Question: I am facing an issue, Currently i am using xcode 5.0, when i am importing clasess from prefix.pch then it dose not give suggestions on appdelegate.h file. But it gives suggestion on other view controller's. I have googled about it and find if we define macros in prefix.pch then this problem occurred. Still after removing the macros it did not give suggestion on appdelegate.
Suggestios means if i try to write
'''
@property(strong,nonatomic) UINavigationController *navControler;
'''
After writing '@property(strong,nonatomic) UINav' xcode did not give suggestion. But if I remove all the import statement and macros from prefix.pch file then xcode give suggestions on appdelegate.

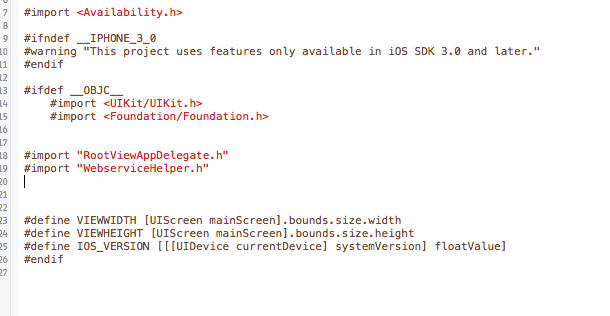
Answer: From my point of view, rather than finding a workaround, I want to put some light on the actual problem.
So when you want to add something in .pch (pre compiled headers), it means you want to use the content of files before your program is actually being compiled & build. In simple words the headers included in pch acts as a stub code, a base code or may be a code that is meant for using as it is intact.
So if you have already included 'appDelegate.h' file in .pch & writing some code in 'appDelegate.h' file, then the compiler is trying to use 'appDelegate.h' from .pch as a pre-compiled information. And may be it is resulting in a indefinite sate of Xcode background processing, which is not allowing to show the drop down helps in the file which is already pre-compiled.
To me it looks like 'app delegate.h' in .pch is not the right place. Where ever you want in your program, you can very well include 'appDelegate.h' file. However it is also a signal of bad Class Design approaches.
Also, if you want to add '#define' statement & other macros in '.pch' then it is not the right approach. The right approach is :
1. Make a simple .h file, say constants.h
2. Add all your #defines & macros here in constants.h file.
3. Add the #import "constants.h" in your .pch file.
4. That should solve your problem.
Hope that helps.